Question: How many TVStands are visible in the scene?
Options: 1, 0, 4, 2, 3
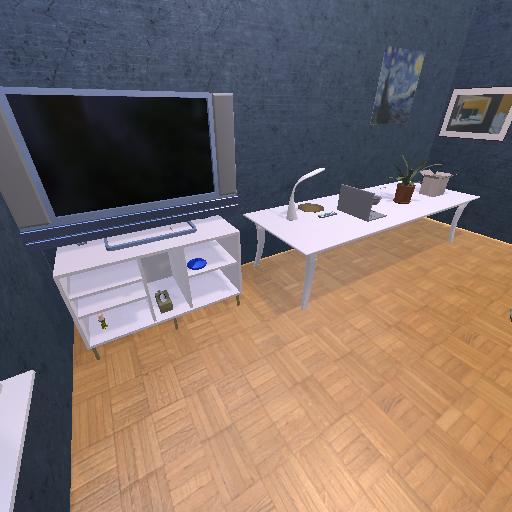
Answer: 1